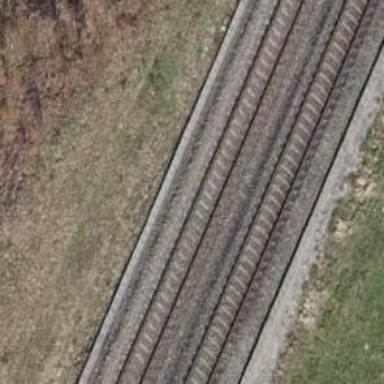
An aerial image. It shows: Railway with electrified contact lines.